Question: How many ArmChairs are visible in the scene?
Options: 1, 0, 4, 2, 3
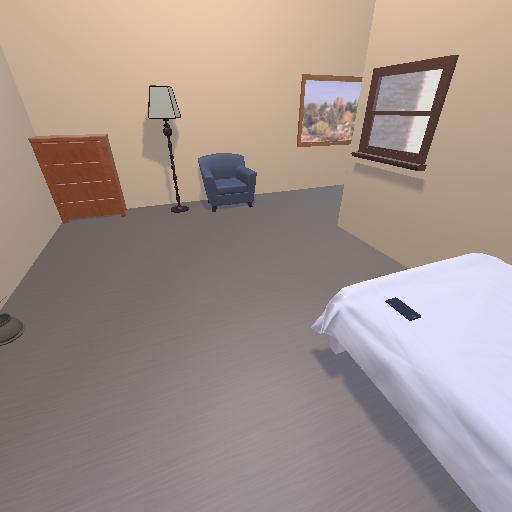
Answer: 1